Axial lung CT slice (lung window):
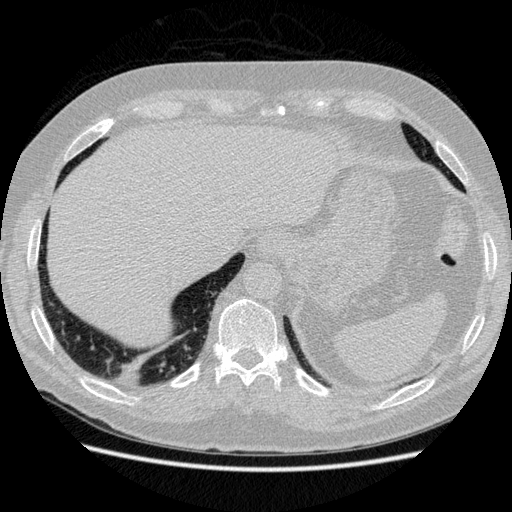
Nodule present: no